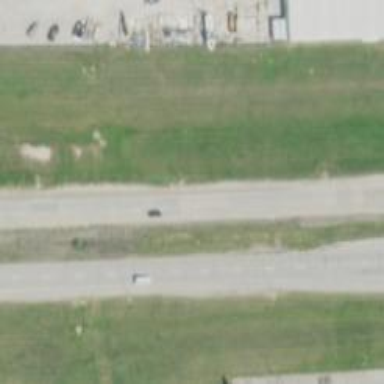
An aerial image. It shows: Primary highway.